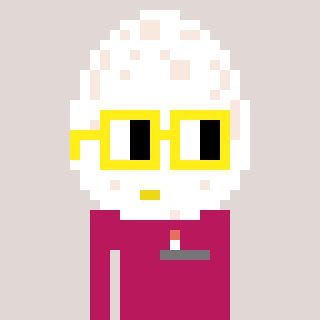
a pixel art character with square yellow glasses, a egg-shaped head and a darkpink-colored body on a warm background